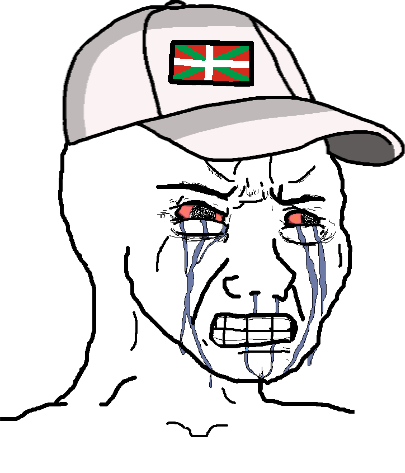
Label: 5_Crying_Wojak